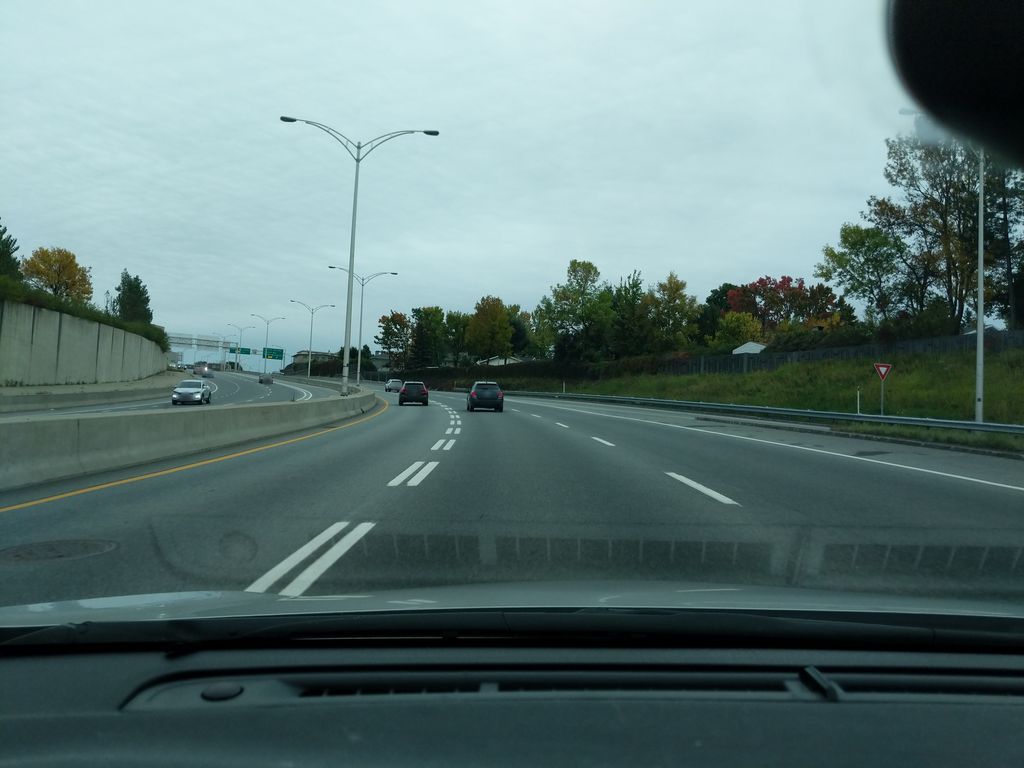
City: quebec_city